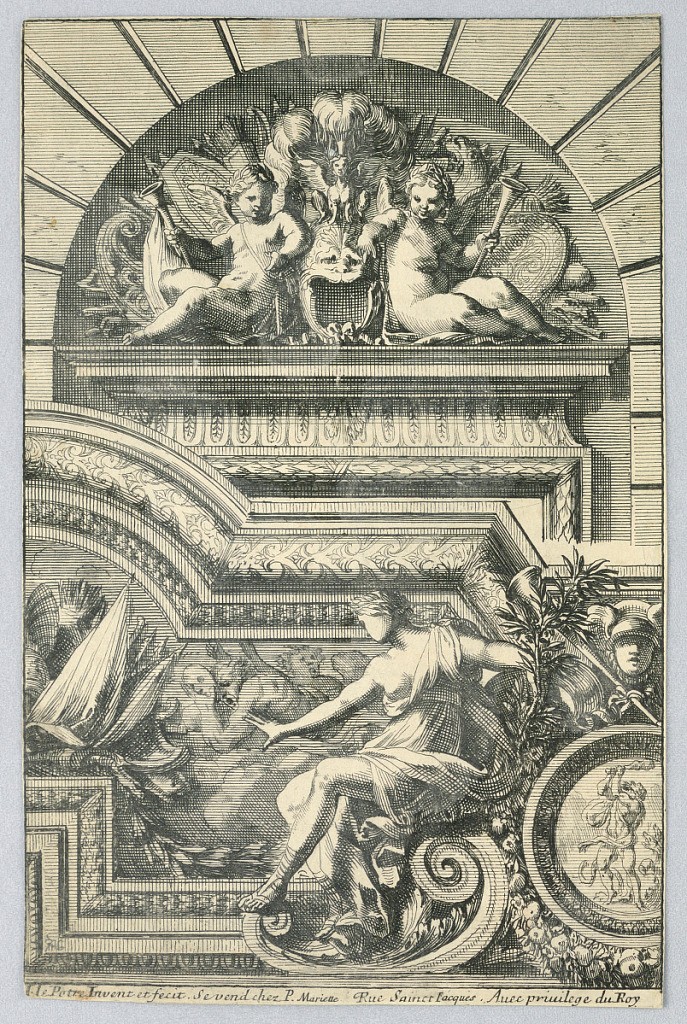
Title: Design for Overdoor and Frame, from "Recherche de Plusieurs Beaux Morceaux"
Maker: Jean Le Pautre, French, 1618–1682
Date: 1661
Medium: Etching on paper
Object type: Print
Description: A = Jombert 16, 2. B = J. 41, 6.